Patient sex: F
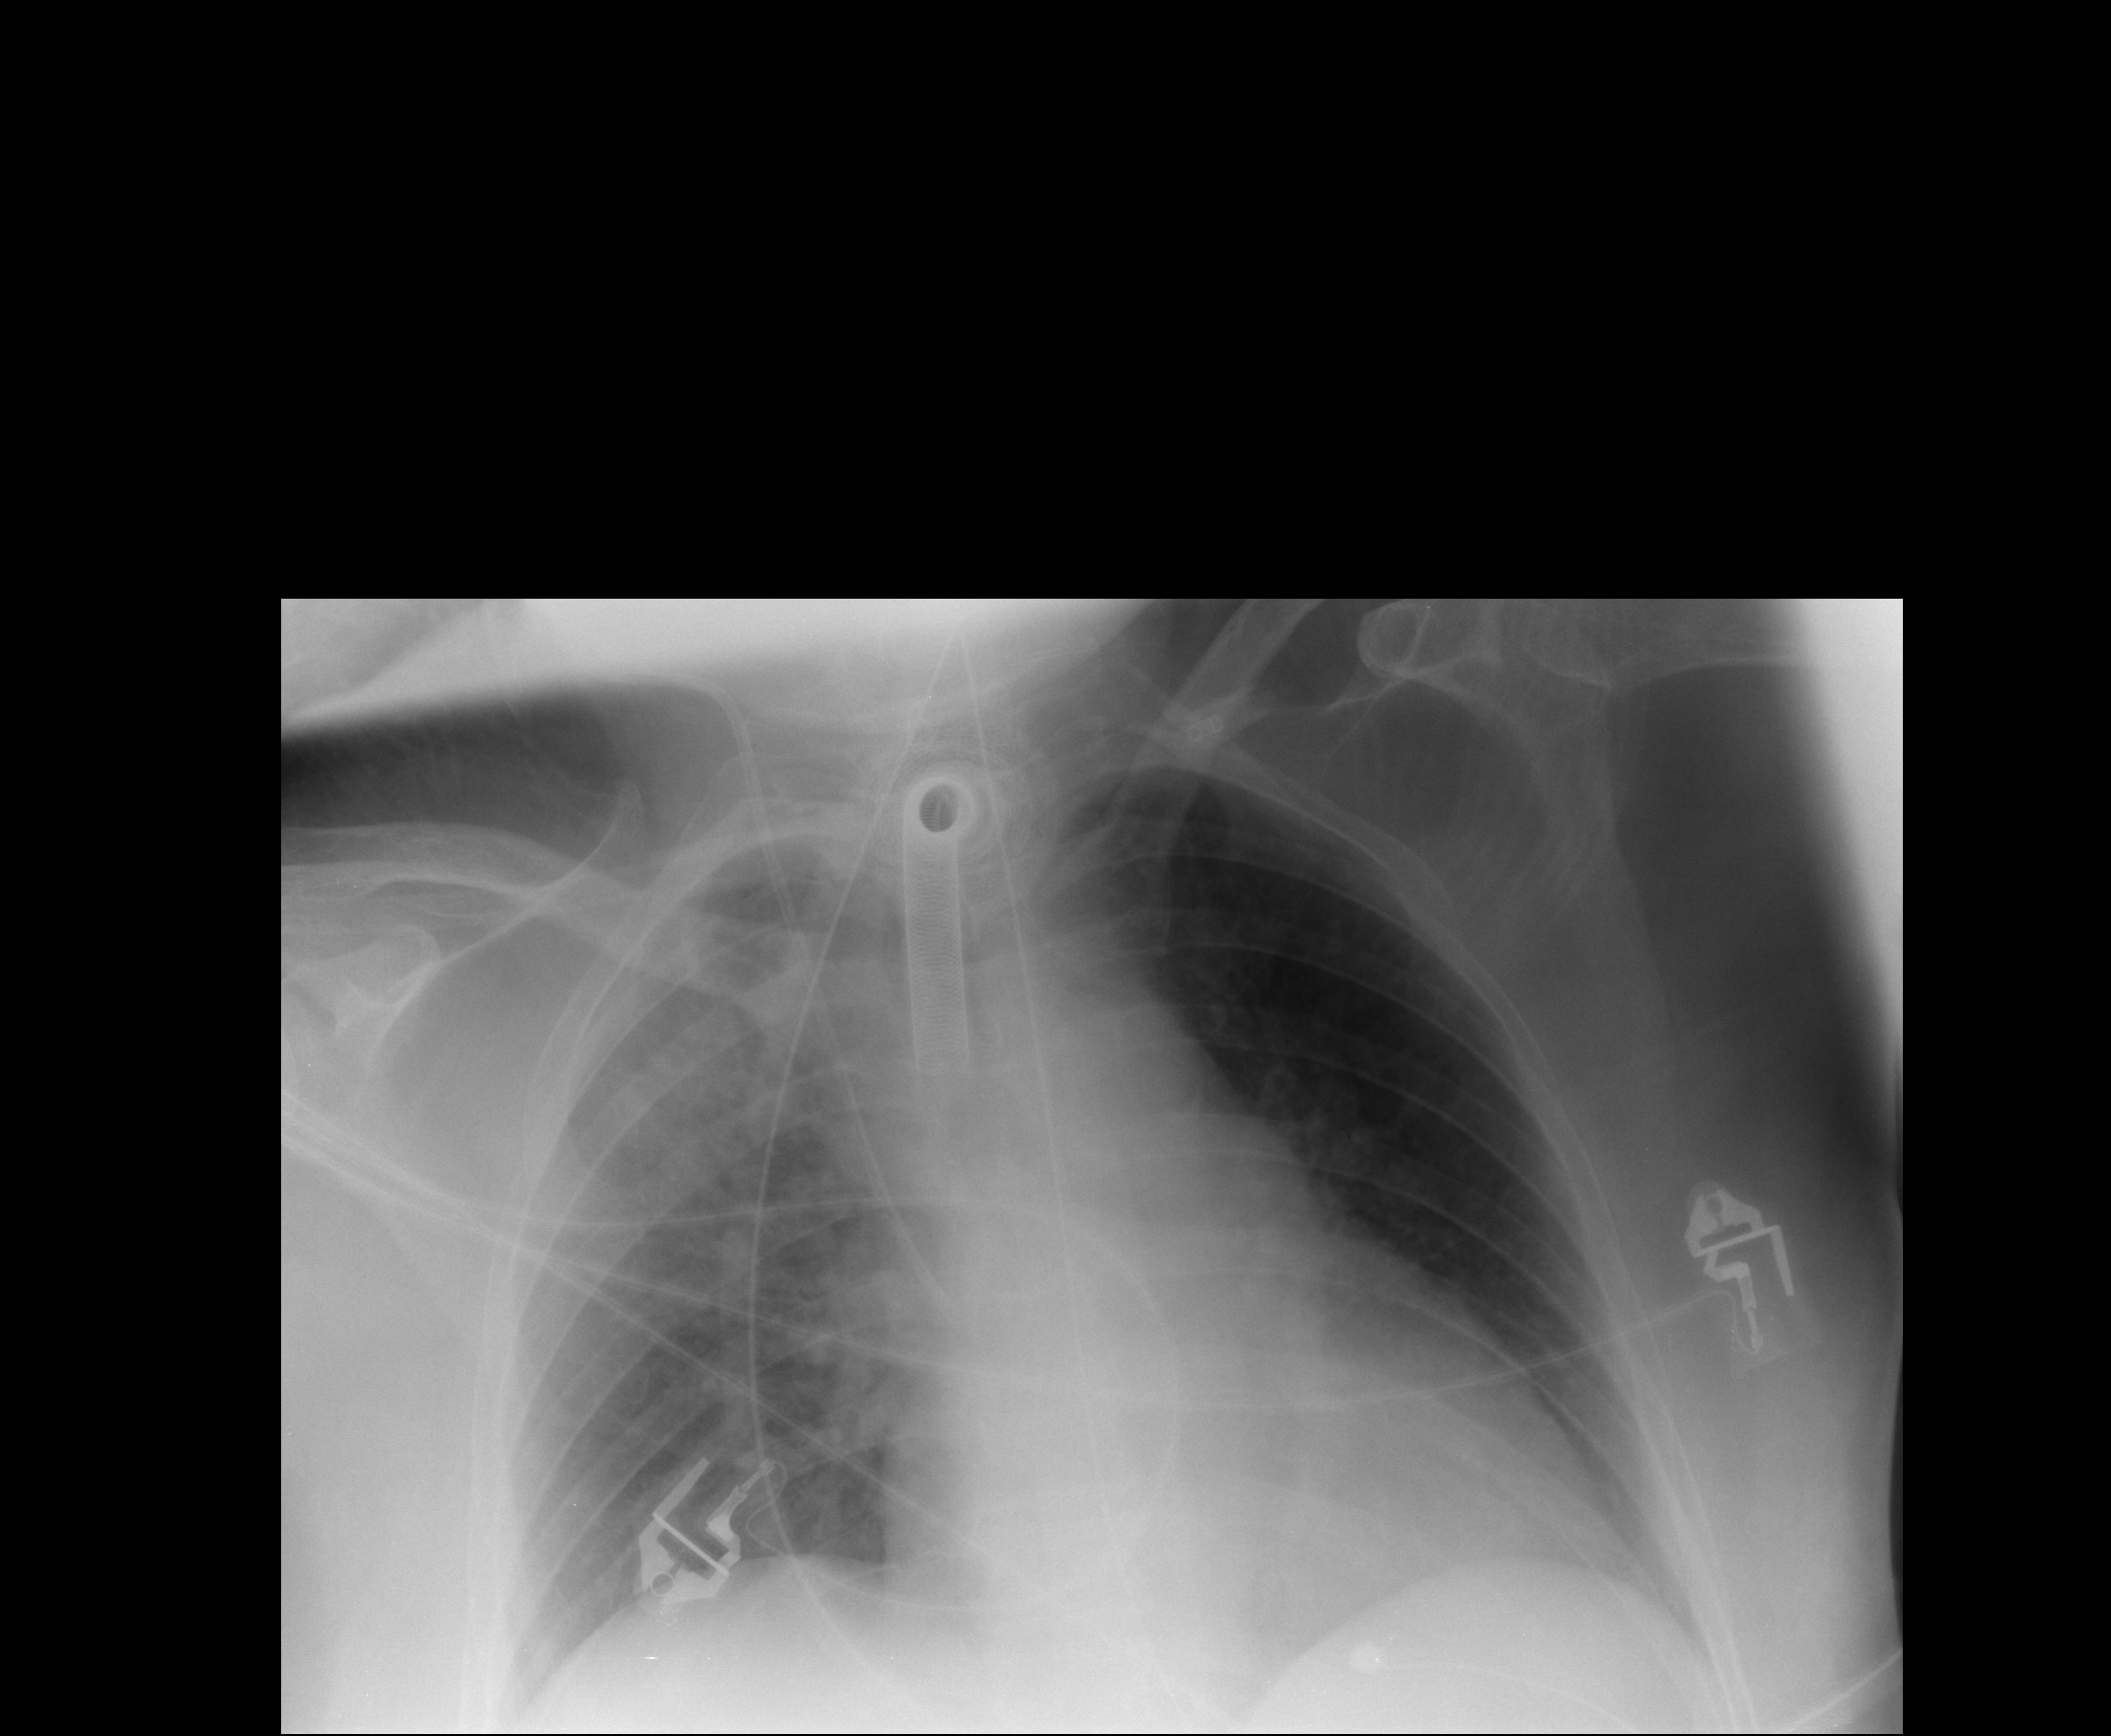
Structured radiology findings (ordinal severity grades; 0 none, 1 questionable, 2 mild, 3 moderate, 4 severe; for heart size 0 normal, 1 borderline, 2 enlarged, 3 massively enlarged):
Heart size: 2
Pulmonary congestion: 2
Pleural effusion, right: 0
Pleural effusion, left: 0
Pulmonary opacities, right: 2
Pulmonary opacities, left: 0
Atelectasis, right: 2
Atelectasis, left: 0